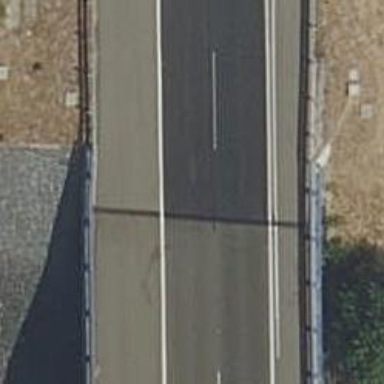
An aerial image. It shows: Bridge over motorway.